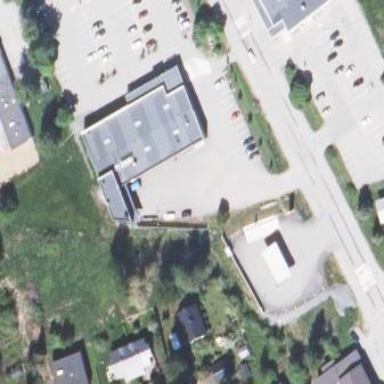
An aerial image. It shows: Convenience store located within supermarket building.